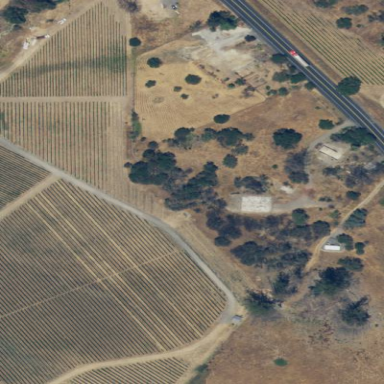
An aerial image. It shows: Vineyard where grapes are grown.